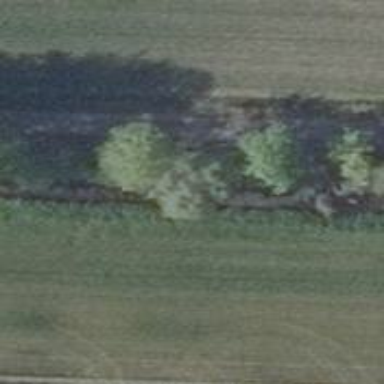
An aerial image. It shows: Row of trees in natural setting.